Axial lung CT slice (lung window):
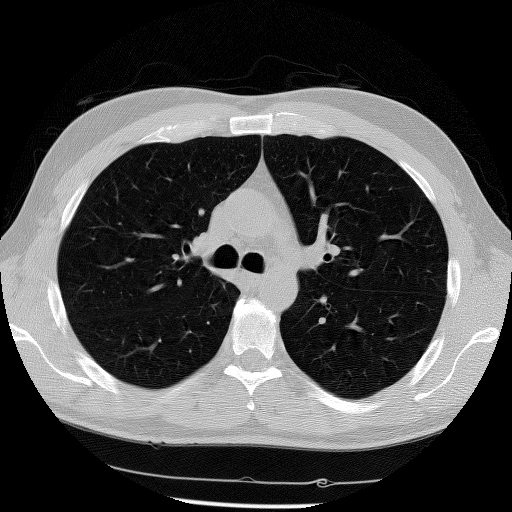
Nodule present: no